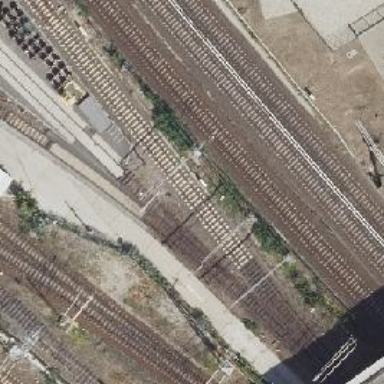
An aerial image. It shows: Railway signal.